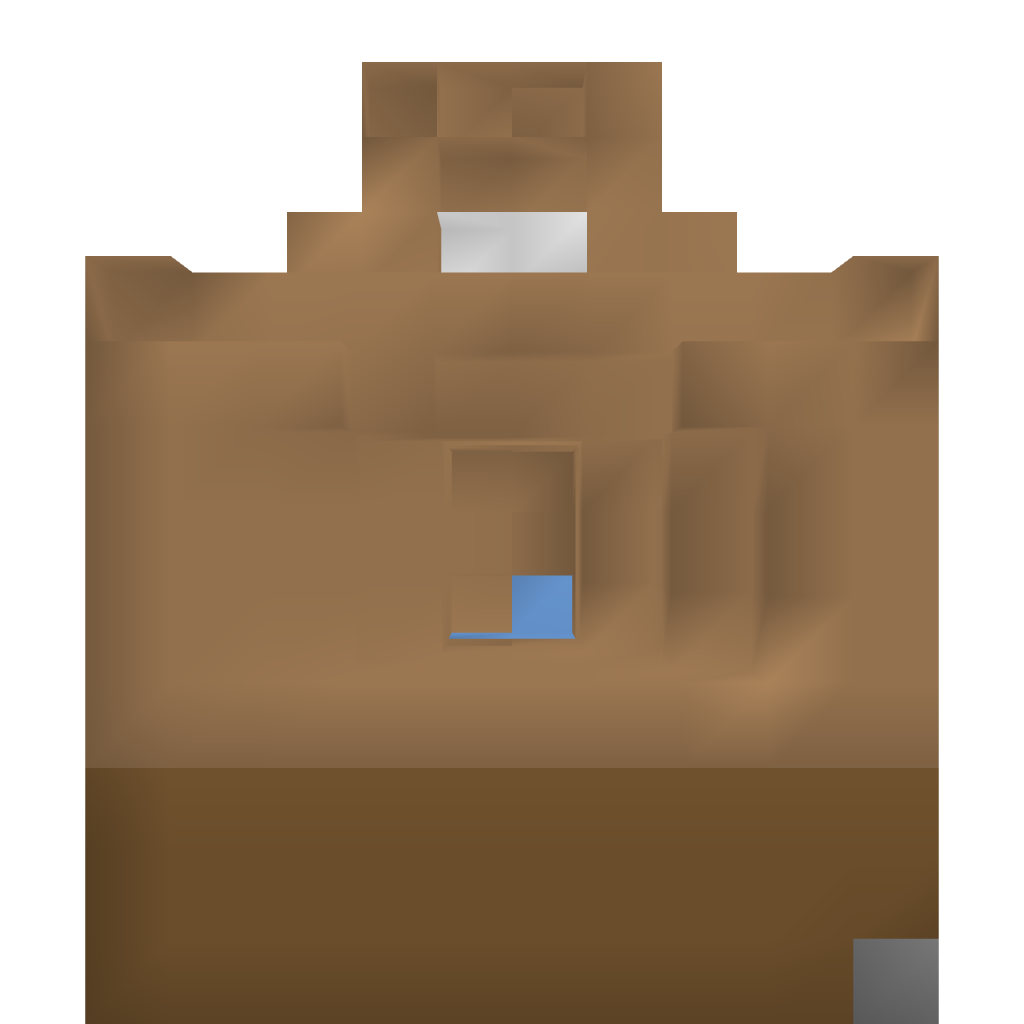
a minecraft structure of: Cannon bad low quality